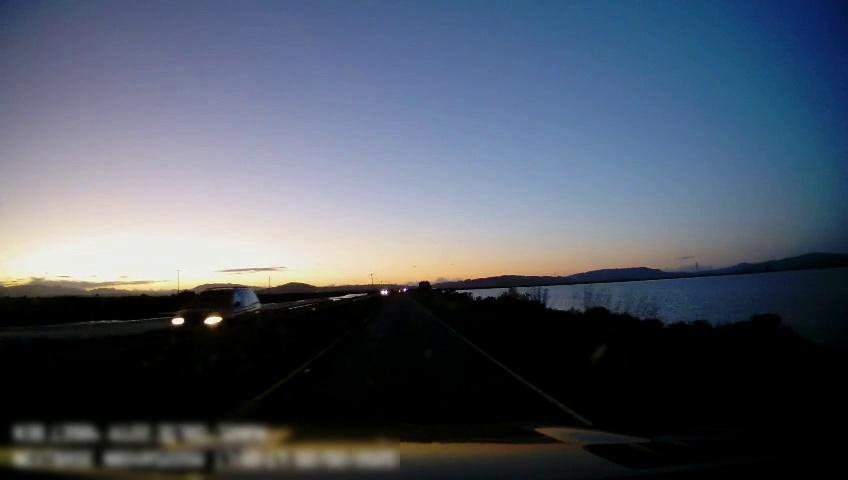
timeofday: Dusk/Dawn/Twilight
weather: Sunny
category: Drivable Space
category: Vehicles | SUV
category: Lanes | Current Lane
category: Lanes | Current Lane